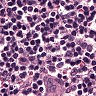
Metastatic tissue present: no